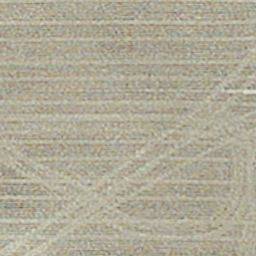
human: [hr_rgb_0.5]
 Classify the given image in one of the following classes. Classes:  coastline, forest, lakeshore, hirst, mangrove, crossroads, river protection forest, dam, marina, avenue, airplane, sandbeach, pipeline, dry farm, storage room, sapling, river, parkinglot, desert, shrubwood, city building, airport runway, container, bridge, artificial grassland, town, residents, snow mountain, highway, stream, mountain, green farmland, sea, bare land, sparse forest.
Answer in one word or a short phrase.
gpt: dry farm